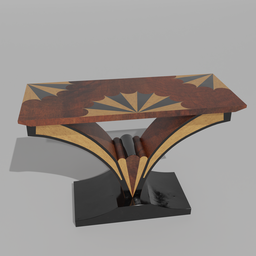
Label: furniture